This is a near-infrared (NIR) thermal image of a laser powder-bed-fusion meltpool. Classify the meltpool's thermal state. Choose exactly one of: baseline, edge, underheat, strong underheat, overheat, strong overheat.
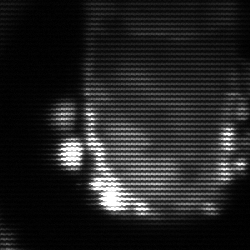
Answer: baseline